Question: I have a screen split in two, using two columns.
'''
<div class="row">
<div class="col-md-6 well">
Left Box
</div>
<div class="col-md-6 well">
Right
</div>
</div>
'''
I need a small (approx 10px) gap between the two columns.
<URL>
Can this be done?
Both boxes would need to reduce by 5 pix (in the above example), as I need the total width to remain.
Edit: Some ideas nearly work, but I am getting an extra Well that I don't want. With this:
'''
<div class="row">
<div class="col-md-6">
@Html.Action("ShowDuePayments", "Transaction")
</div>
<div class="col-md-6">
@Html.Action("ShowRecentTransactions", "Transaction")
</div>
</div>
'''
I get this:

The 'under' well div shouldn't be visible.
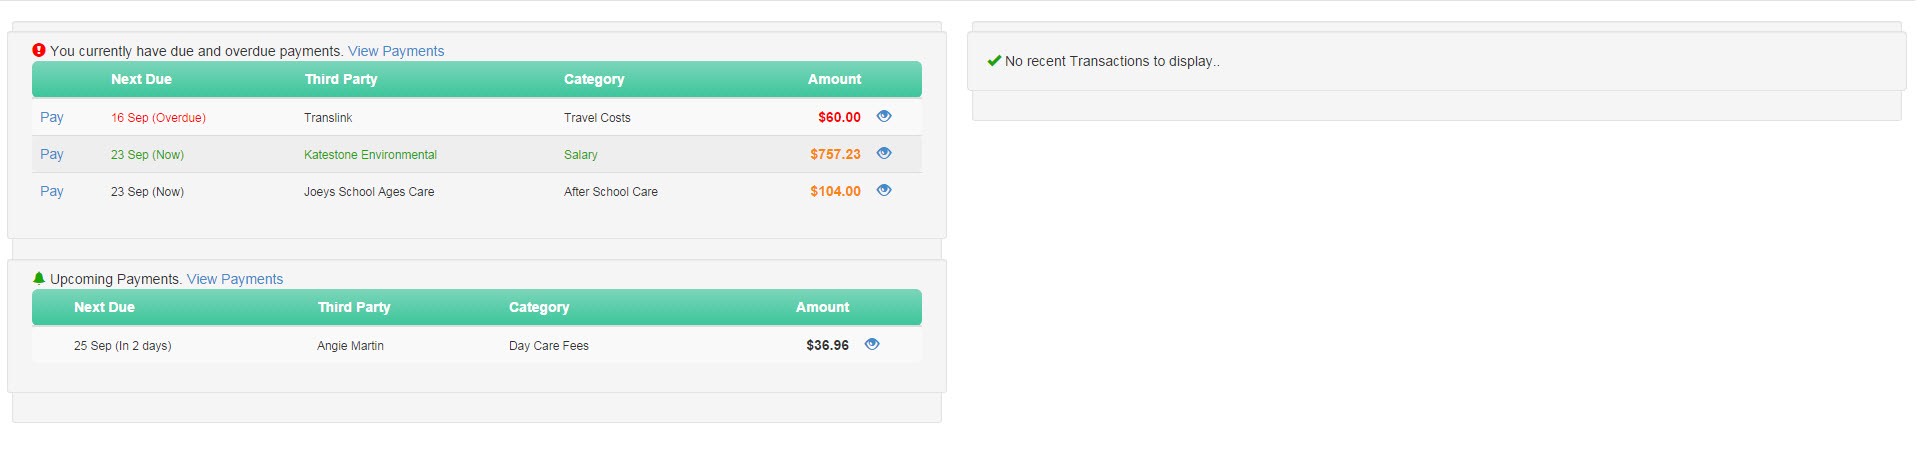
Answer: A couple of points:
1. You shouldn't add extra classes to the Bootstrap columns (that's not a hard and fast rule, but a good recommendation)
2. You are missing the container wrap.
Make changes using those rules and it looks like this:'''
<link rel="stylesheet" href="https://maxcdn.bootstrapcdn.com/bootstrap/3.2.0/css/bootstrap.min.css">
<script src="https://maxcdn.bootstrapcdn.com/bootstrap/3.2.0/js/bootstrap.min.js"></script>
<div class="container">
<div class="row">
<div class="col-md-6">
<div class="row">
<div class="col-md-12">
<div class="well">Left Top Box</div>
</div>
</div>
<div class="row">
<div class="col-md-12">
<div class="well">Left Bottom Box</div>
</div>
</div>
</div>
<div class="col-md-6">
<div class="well">Right Box</div>
</div>
</div>
</div>
'''